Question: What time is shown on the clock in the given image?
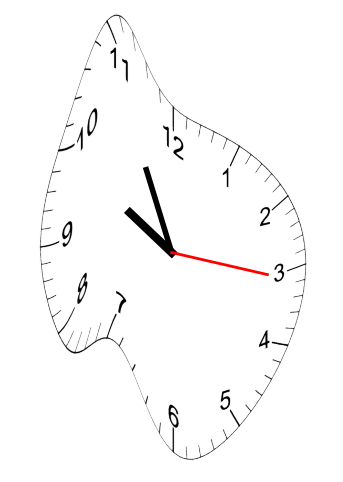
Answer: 09:55:16